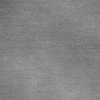
Atmospheric dust classification: dusty